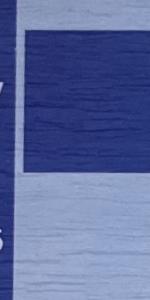
Label: Empty